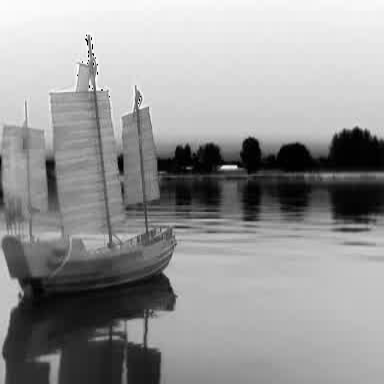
There is a sailboat in the infrared image.